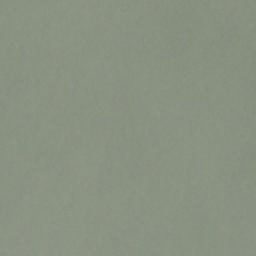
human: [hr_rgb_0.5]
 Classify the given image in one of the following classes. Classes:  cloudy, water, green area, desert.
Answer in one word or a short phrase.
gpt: cloudy